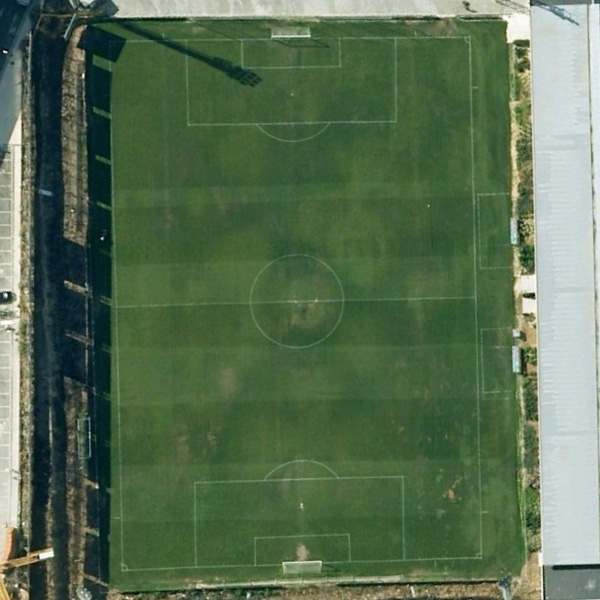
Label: Playground